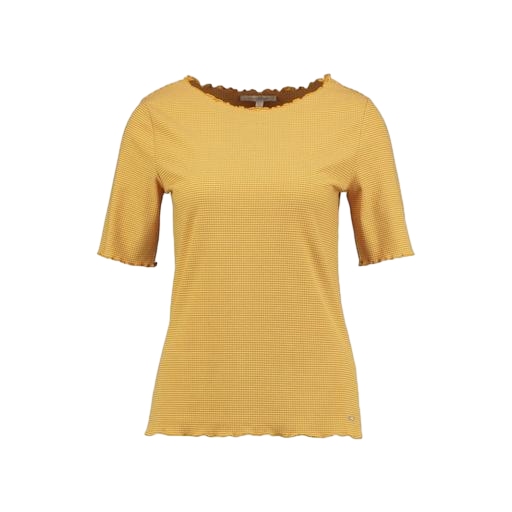
short-sleeve top only macy, yellow jersey tee, yellow skinny-fit stretch polo shirt, white background